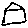
Label: house